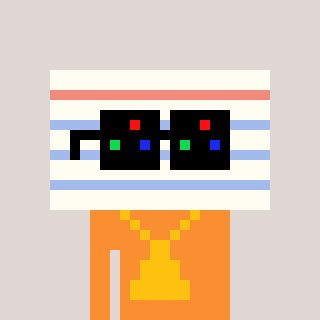
a pixel art character with square black sunglasses, a empty notebook page-shaped head and a orange-colored body on a warm background